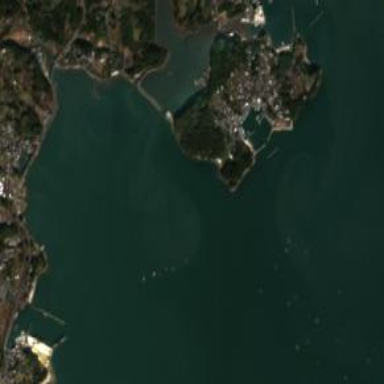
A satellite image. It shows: Man-made quay.